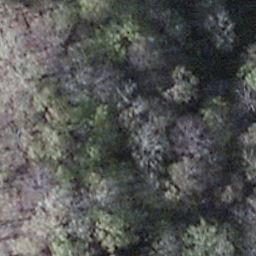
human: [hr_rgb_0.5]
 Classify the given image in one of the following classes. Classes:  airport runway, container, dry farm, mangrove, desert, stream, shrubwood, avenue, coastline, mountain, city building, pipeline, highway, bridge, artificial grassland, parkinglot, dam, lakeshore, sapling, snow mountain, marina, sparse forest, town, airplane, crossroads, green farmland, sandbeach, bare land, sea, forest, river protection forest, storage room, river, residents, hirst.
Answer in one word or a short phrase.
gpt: shrubwood